Aerial crown-view tile of a tropical tree (Barro Colorado Island, Panama), acquired 20241112:
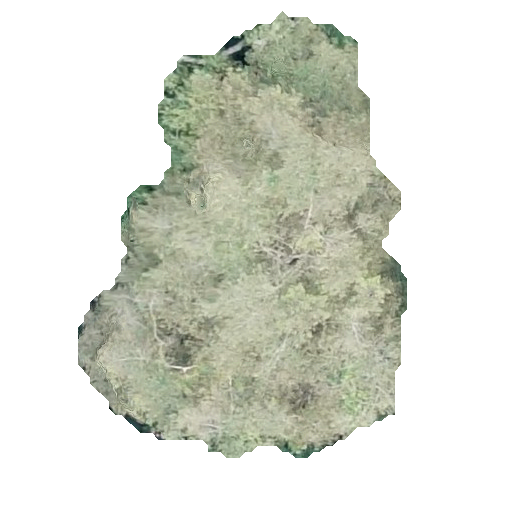
Species: Chrysophyllum cainito
GBIF accepted scientific name: Chrysophyllum cainito
Crown area: 160.428 m²